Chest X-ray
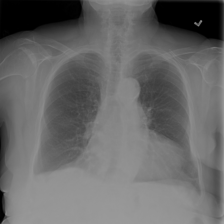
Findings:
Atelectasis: negative
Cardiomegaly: negative
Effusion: negative
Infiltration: positive
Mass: positive
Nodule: negative
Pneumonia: negative
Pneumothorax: negative
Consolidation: negative
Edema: negative
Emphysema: negative
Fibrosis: negative
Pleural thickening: negative
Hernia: negative